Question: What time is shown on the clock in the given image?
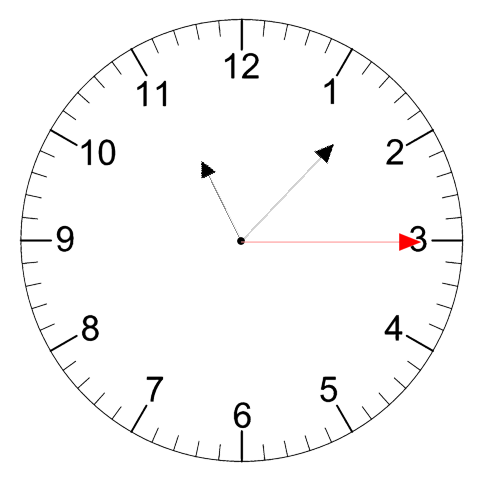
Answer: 11:07:15